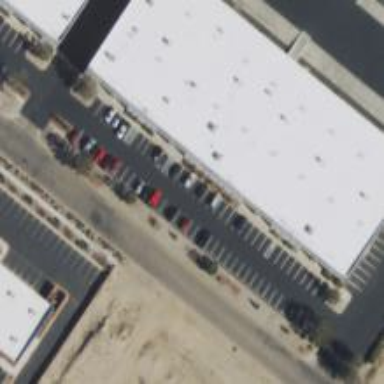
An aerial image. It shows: Commercial building.